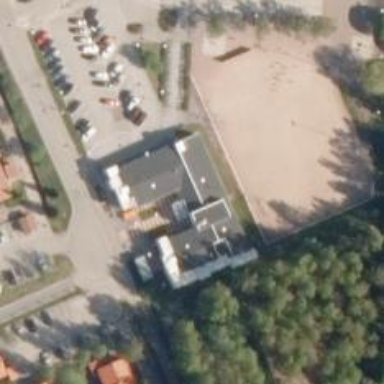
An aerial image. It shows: Clinic.